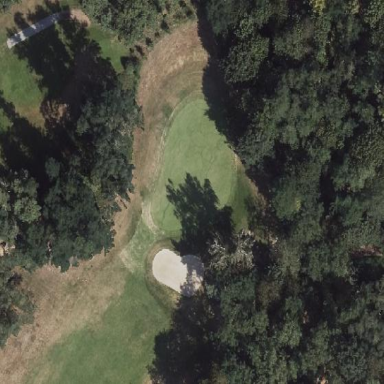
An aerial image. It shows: Golf green.